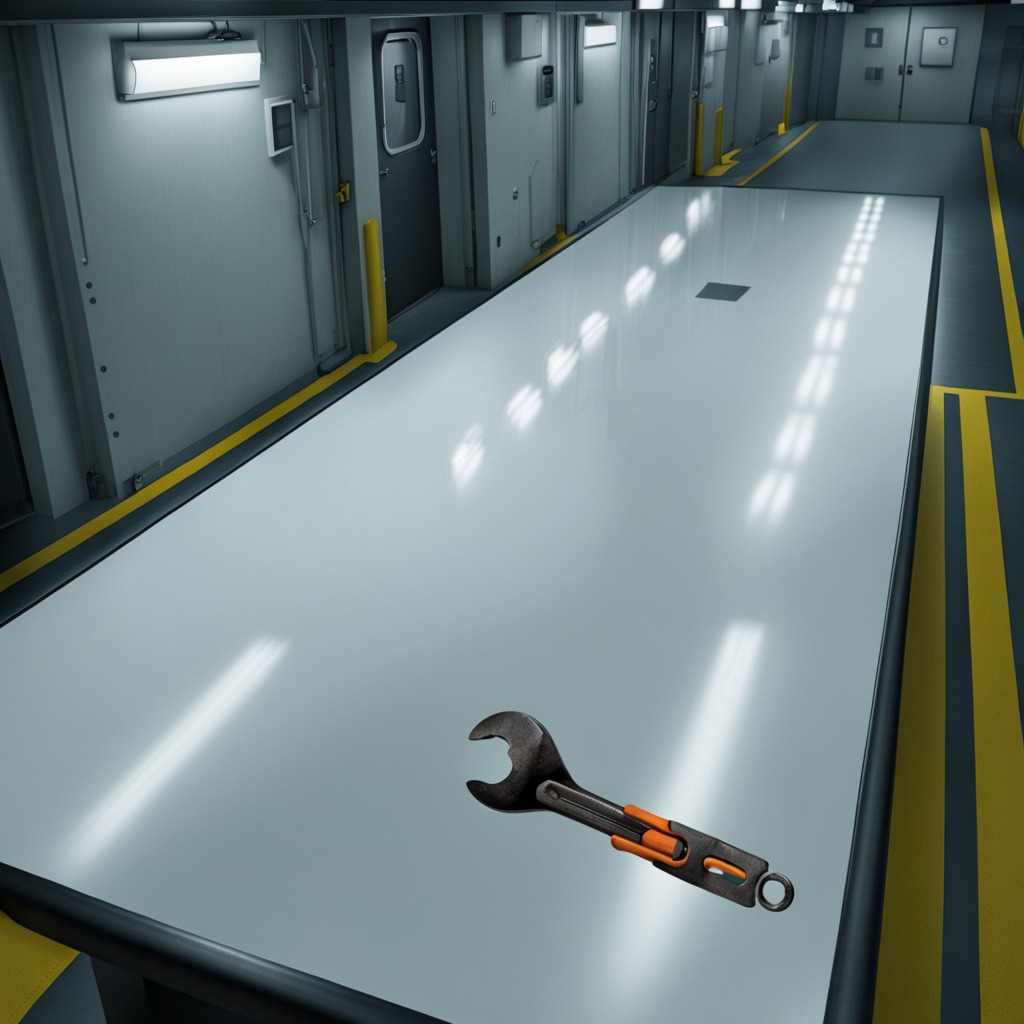
An wrench lies on a high-gloss table in a ship maintenance bay industrial lighting.